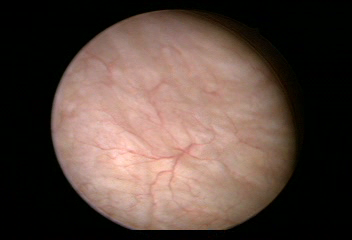
Modality: WLC
Class: Normal mucosa
Bladder cancer association: No